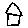
Label: house